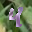
Label: 4